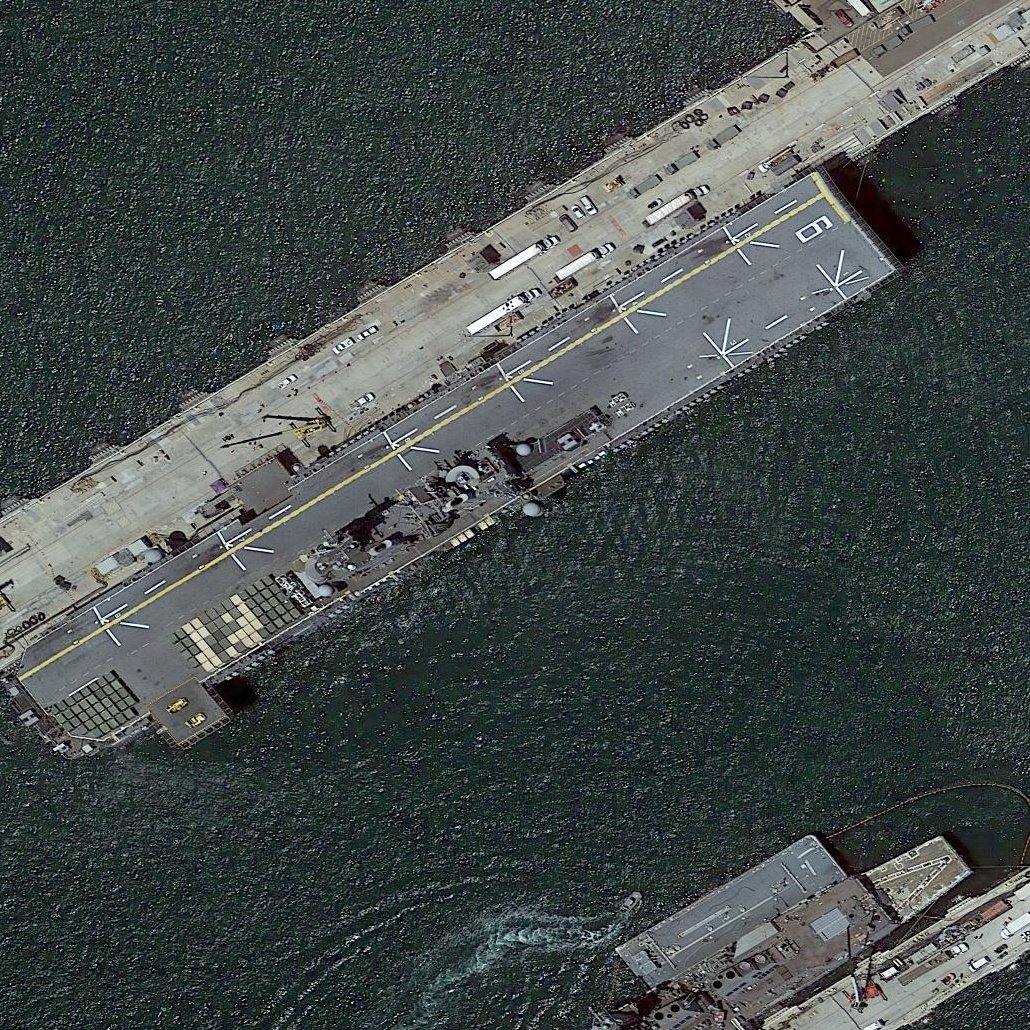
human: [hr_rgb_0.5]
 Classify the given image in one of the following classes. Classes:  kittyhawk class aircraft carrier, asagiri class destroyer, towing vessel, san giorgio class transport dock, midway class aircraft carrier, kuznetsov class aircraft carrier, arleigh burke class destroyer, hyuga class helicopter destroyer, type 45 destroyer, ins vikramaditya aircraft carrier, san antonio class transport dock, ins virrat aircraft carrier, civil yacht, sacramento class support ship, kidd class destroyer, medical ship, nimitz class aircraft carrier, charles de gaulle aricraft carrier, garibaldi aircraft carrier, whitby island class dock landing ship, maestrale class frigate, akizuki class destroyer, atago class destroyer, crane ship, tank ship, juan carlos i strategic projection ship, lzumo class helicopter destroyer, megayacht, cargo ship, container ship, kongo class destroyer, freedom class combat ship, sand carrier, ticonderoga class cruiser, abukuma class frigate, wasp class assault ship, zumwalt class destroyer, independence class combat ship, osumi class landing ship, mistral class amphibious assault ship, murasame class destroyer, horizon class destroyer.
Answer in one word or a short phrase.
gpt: Wasp class assault ship